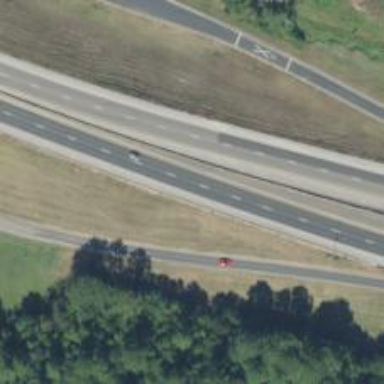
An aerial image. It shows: Trunk highway with expressway features.